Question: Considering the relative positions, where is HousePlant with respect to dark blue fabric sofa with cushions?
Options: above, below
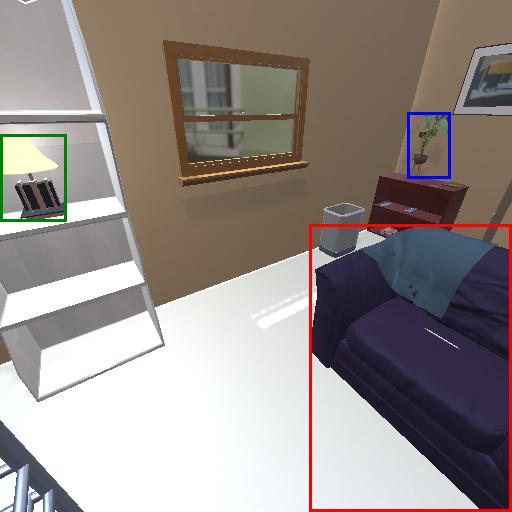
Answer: above